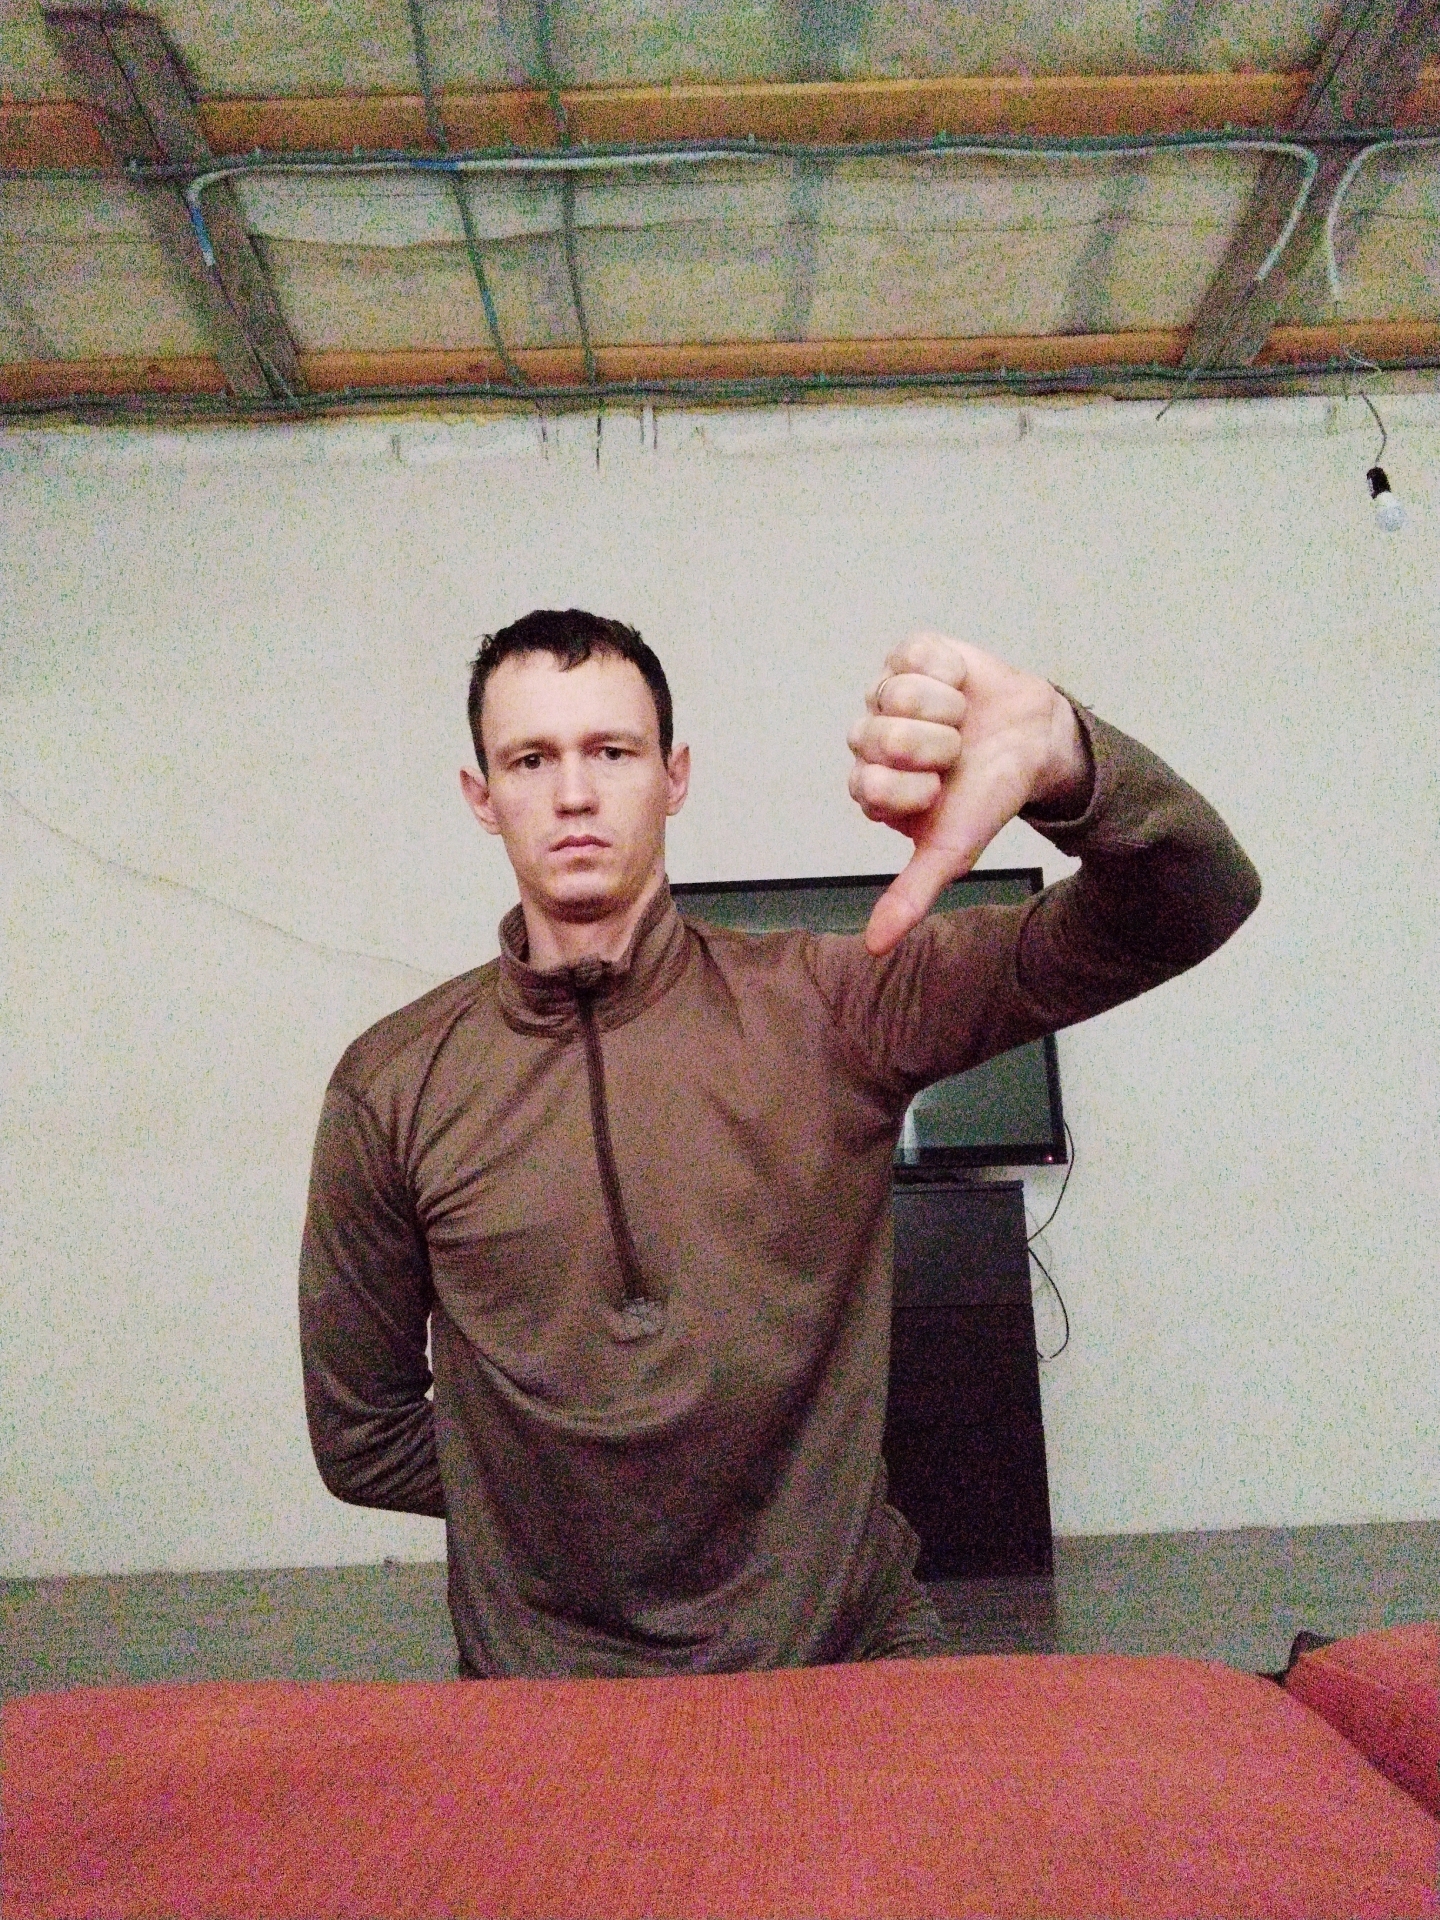
Label: noise